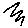
Label: zigzag